Question: In the 'ListView' from Android you got native an fading edge on the top and bottom of the view if you are getting to the end or top of the list while scrolling.
Now I was wondering if it was possible to build that same fading edge into the edges of the screen of my application? (So basically in my 'RelativeLayout')
Can someone give me some guidance on this?
Here is a picture for a better understanding for what I want to achieve.
If I drag an object to the left I want to fade in the blue edge and if I get closer to the edge it must be getting brighter and stronger as color.

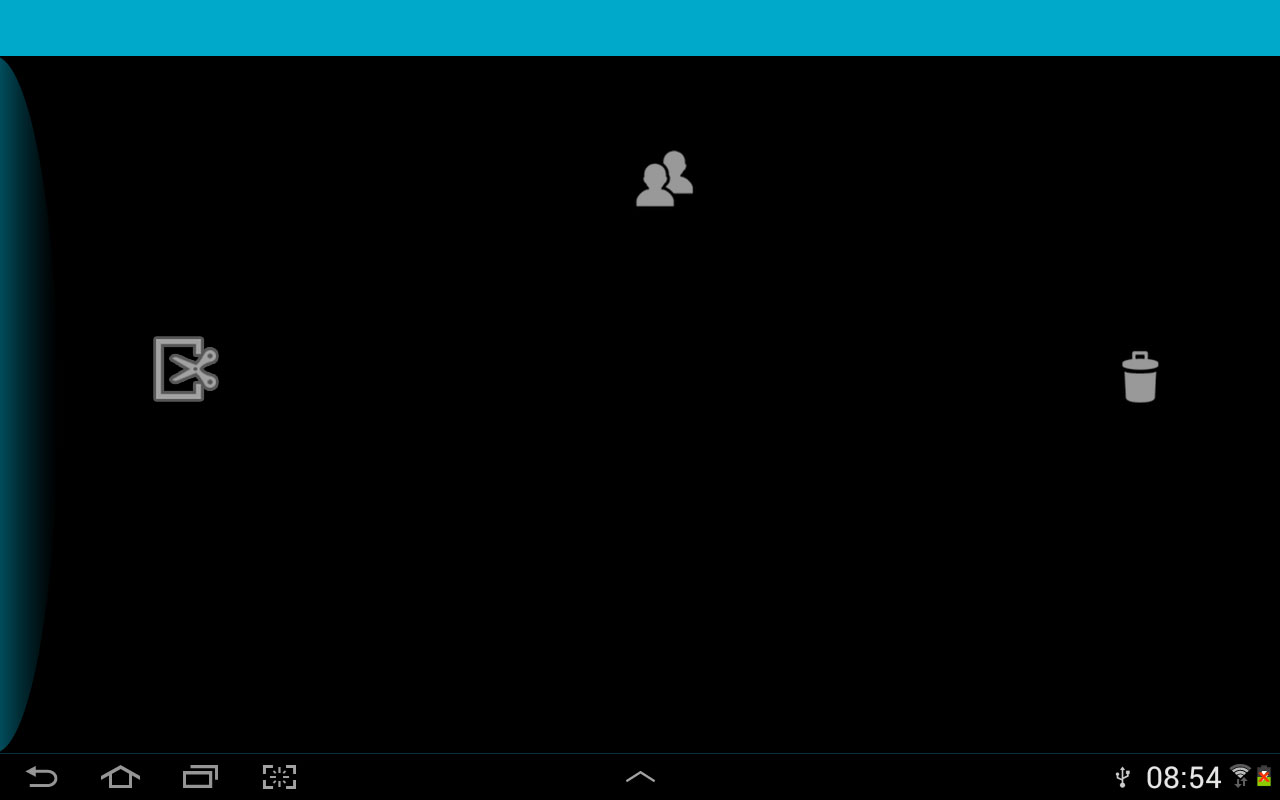
Answer: What you need to do is put your 'RelativeLayout' inside a 'HorizontalScrollview' and add the following line to your 'HorizontalScrollview':
'''
android:overScrollMode="always"
'''
You also can do it in code:
'''
yourHorizontalScrollview.setOverScrollMode(View.OVER_SCROLL_ALWAYS);
'''
Check the following link if you want some more information.
<URL>